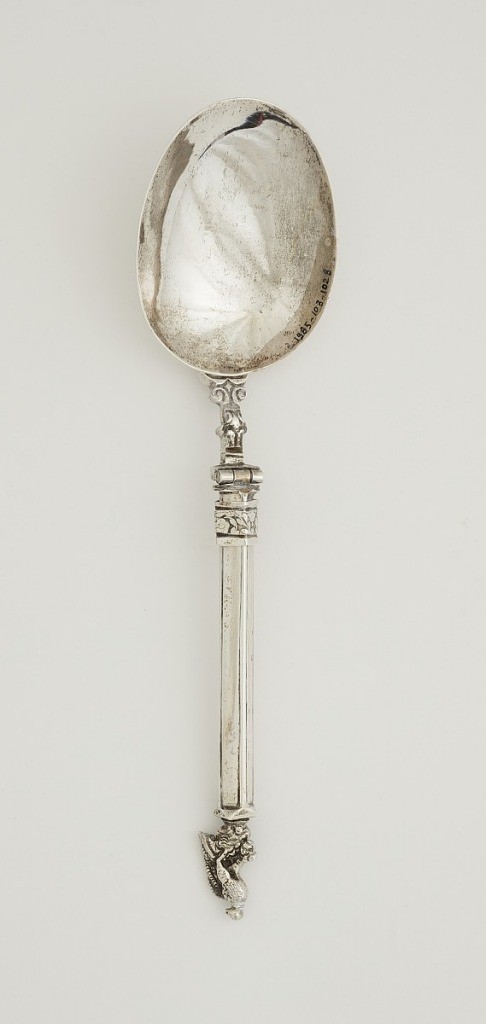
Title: Folding Fork and Spoon Bowl with Eagle Finial
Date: early 17th century
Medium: silver
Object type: fork and spoon bowl
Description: Folding fork and spoon bowl. Fork (a), three curved tines, short, rounded shoulders, decorative chiseling at the joint and neck. Hinged at the neck, locket engraved with floral pattern. Square handle with eagle on top. Spoon bowl (b), large oval-shaped spoon bowl with three rings on the back which can be slotted over the tines of the fork.